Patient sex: M
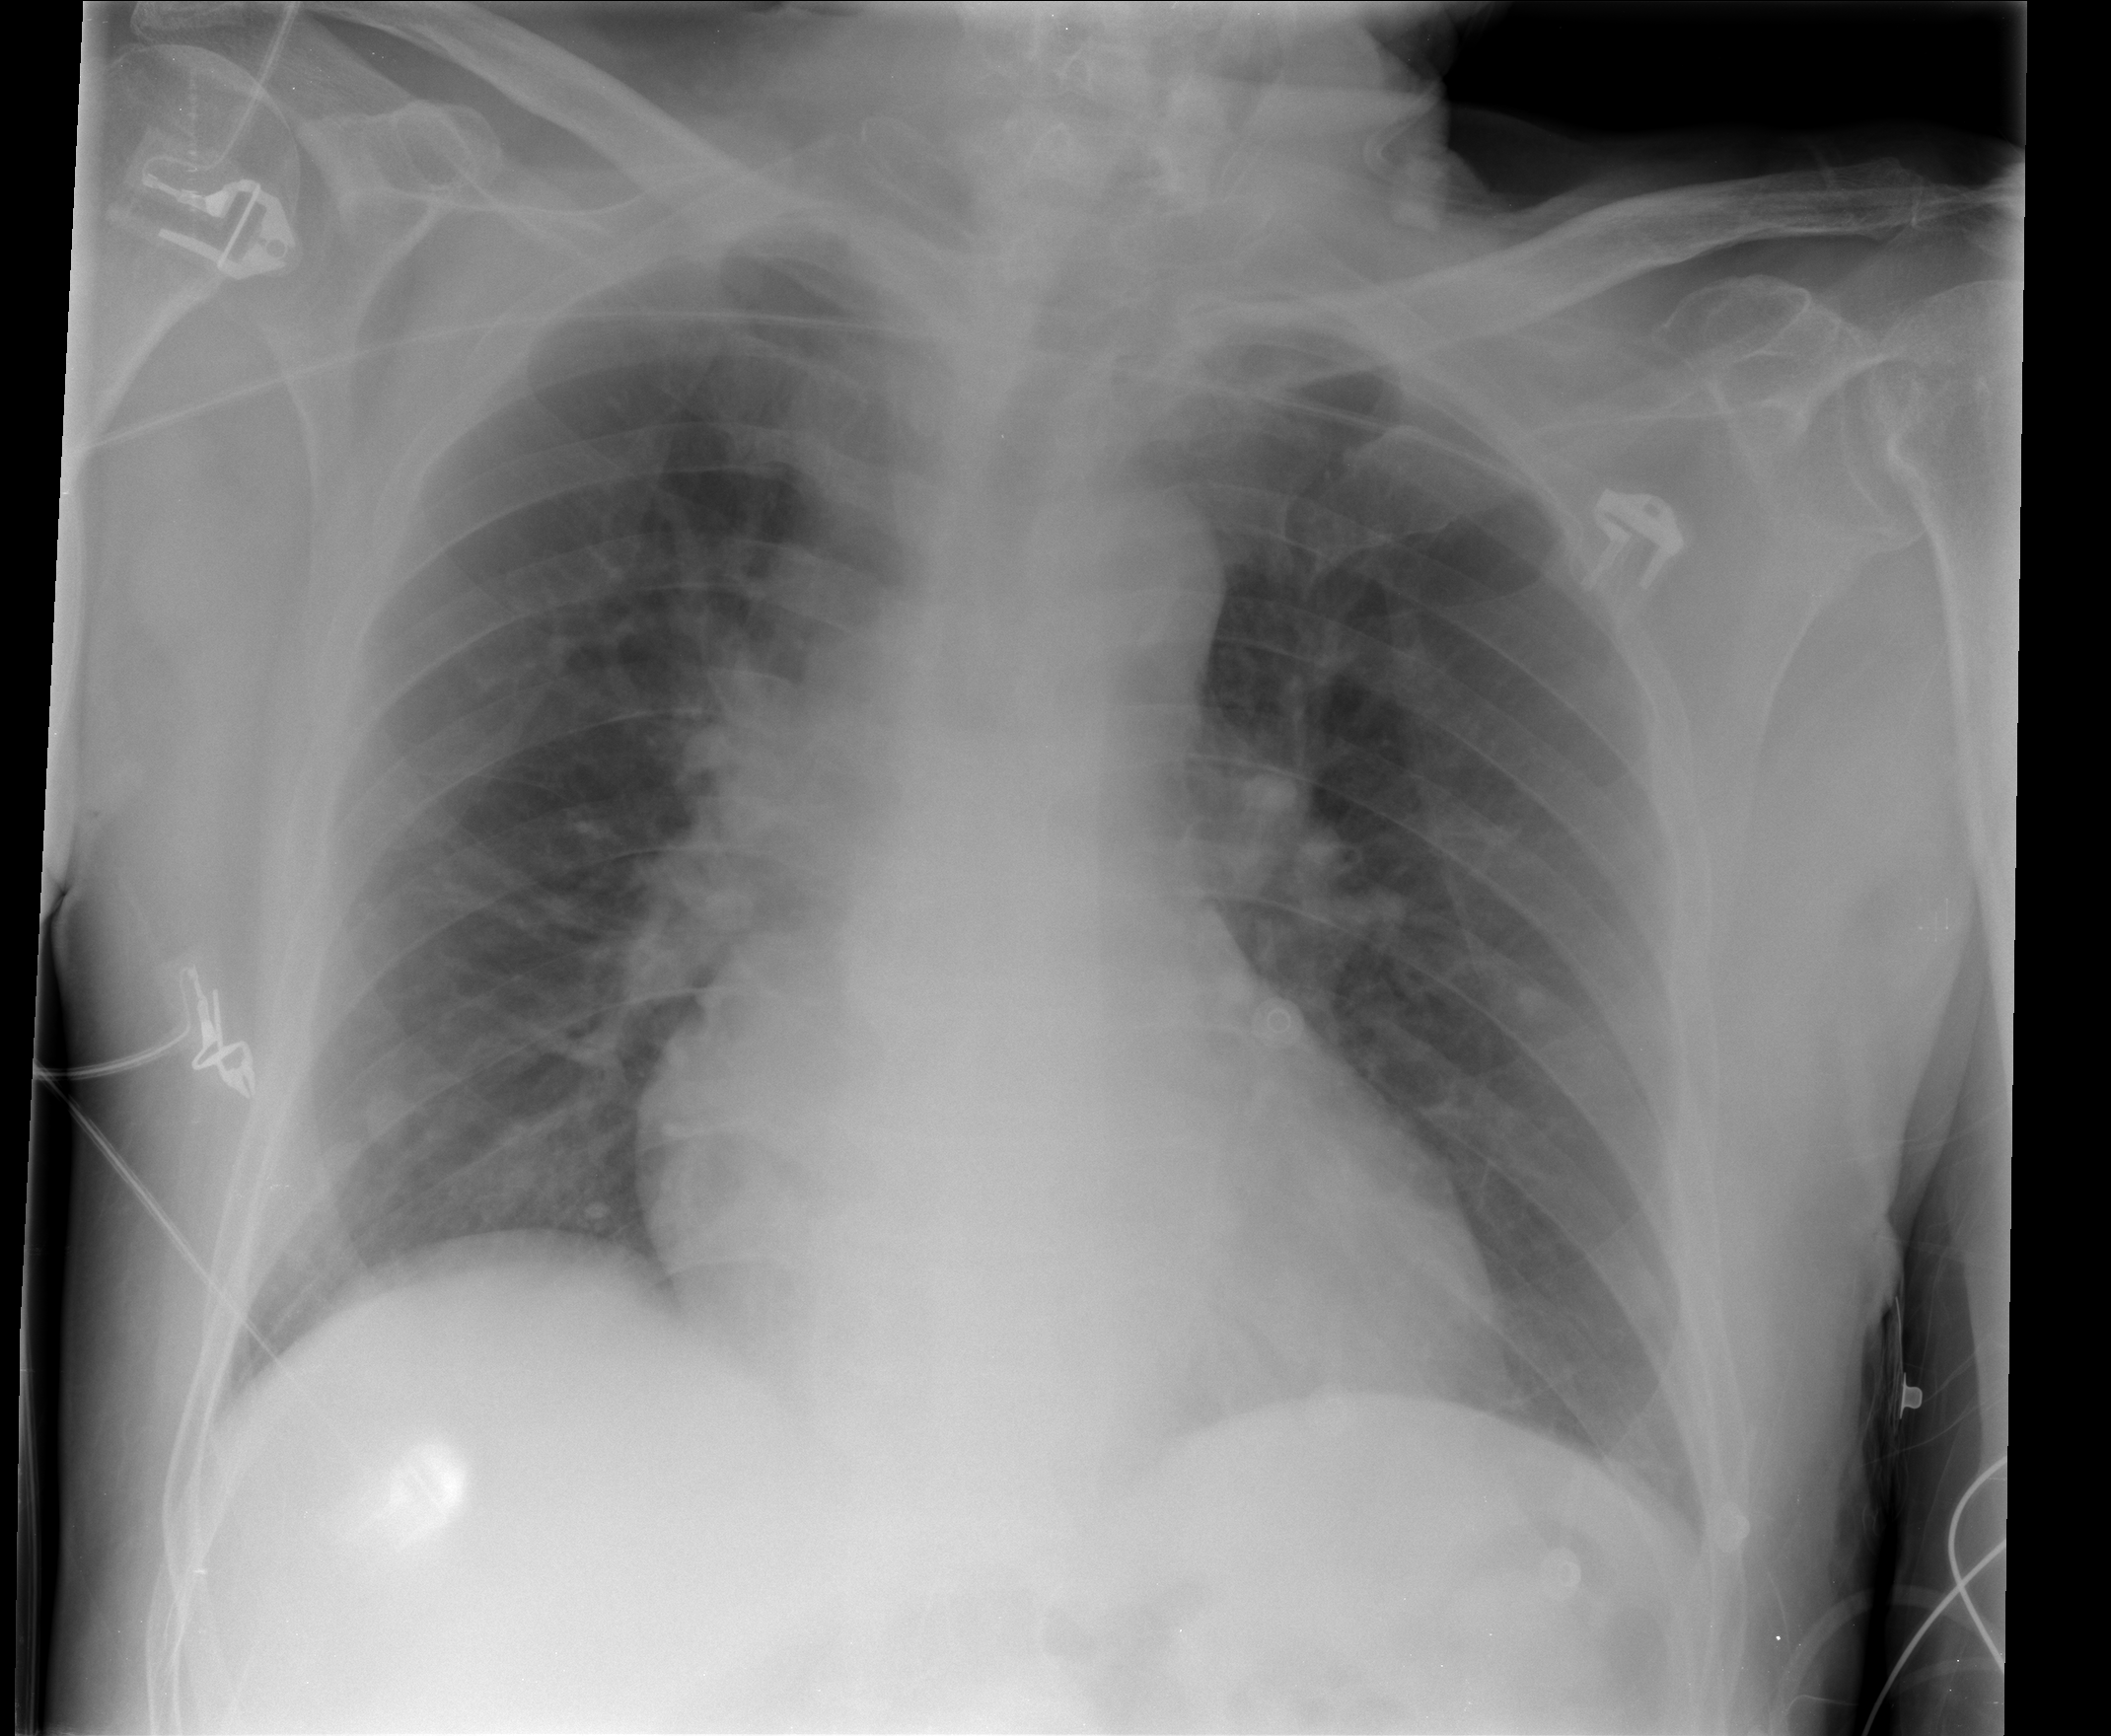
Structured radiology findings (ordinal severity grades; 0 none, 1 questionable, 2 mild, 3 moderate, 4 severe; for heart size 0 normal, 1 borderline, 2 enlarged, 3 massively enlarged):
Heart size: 0
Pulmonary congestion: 2
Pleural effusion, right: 0
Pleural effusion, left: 0
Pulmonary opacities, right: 0
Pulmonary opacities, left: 0
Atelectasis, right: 0
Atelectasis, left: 0